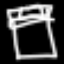
Label: bed